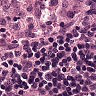
Metastatic tissue present: no